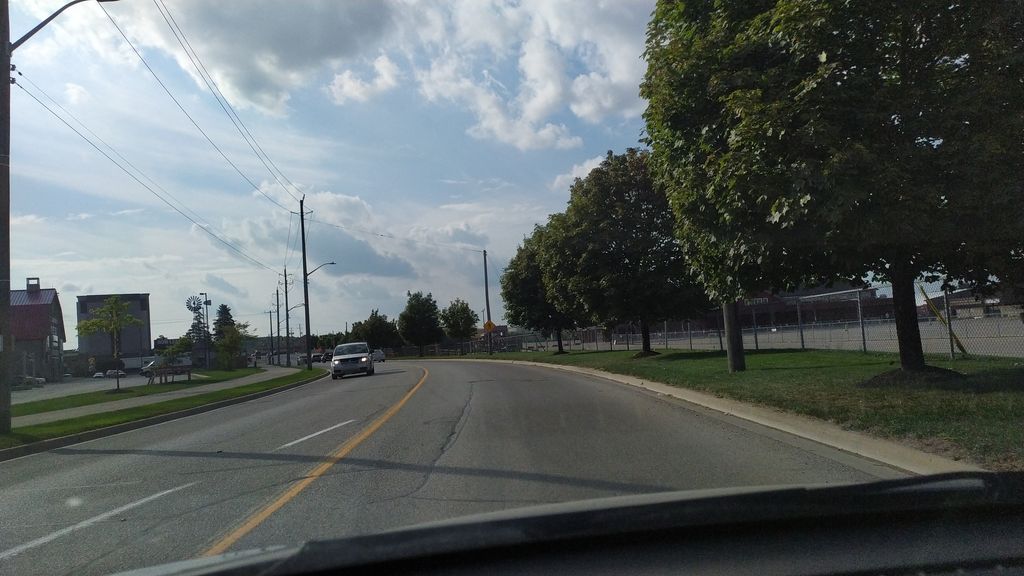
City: kitchener-waterloo